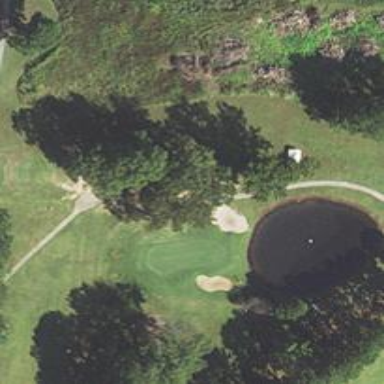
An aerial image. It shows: Path used for both walking and golf.